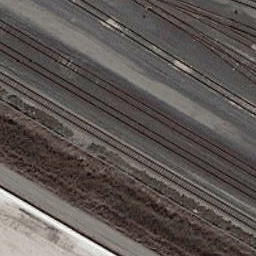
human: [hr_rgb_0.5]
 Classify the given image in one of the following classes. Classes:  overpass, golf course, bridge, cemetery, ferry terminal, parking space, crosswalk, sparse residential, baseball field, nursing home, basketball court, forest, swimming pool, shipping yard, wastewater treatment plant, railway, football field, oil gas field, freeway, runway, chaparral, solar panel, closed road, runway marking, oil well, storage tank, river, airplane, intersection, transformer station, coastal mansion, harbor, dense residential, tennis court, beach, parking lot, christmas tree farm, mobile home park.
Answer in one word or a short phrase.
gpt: railway